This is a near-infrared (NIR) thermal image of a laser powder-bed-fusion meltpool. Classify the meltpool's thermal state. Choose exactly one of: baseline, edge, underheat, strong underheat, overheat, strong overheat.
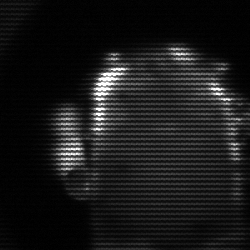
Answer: baseline